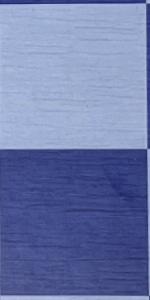
Label: Empty